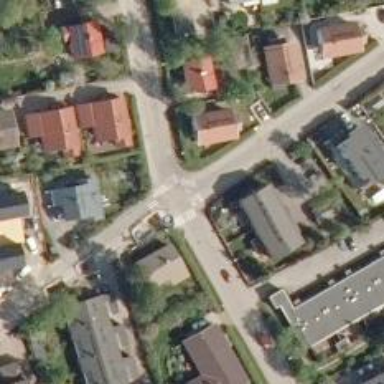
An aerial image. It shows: Uncontrolled crossing on the road.